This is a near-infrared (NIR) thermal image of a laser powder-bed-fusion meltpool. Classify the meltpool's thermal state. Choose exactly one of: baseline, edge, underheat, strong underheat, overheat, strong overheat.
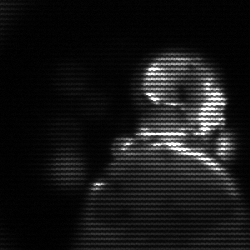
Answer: baseline